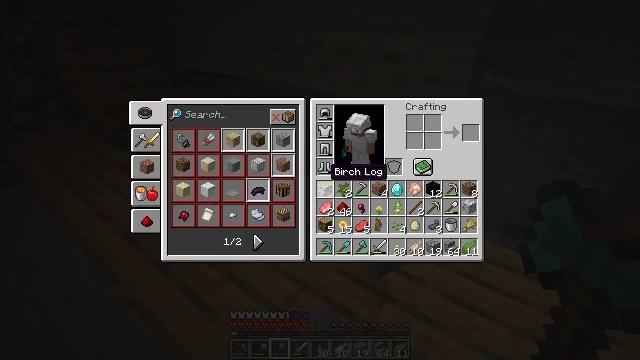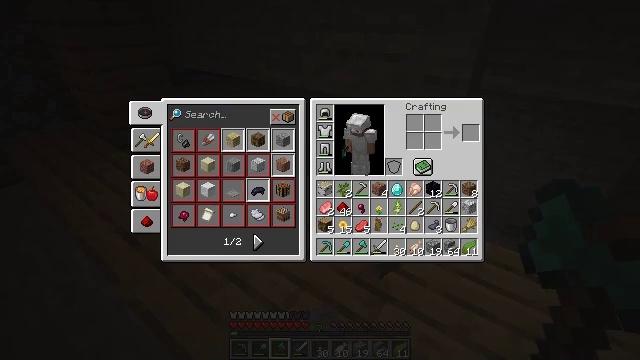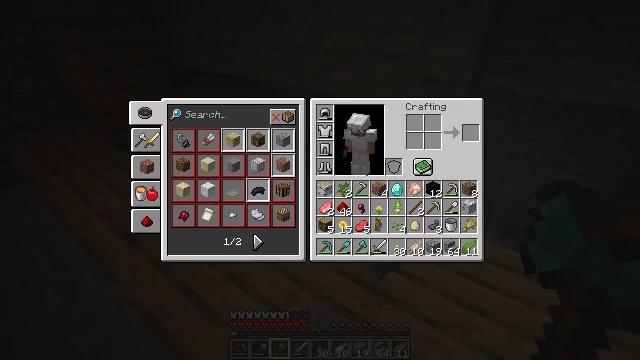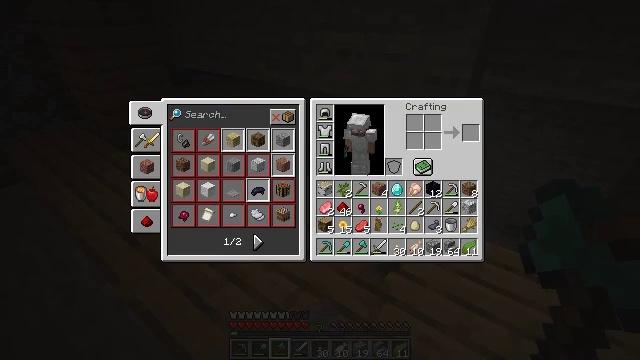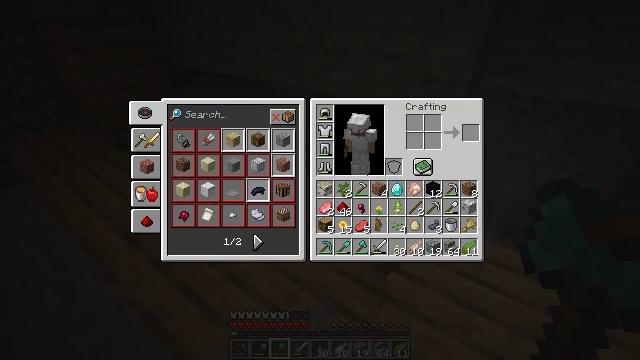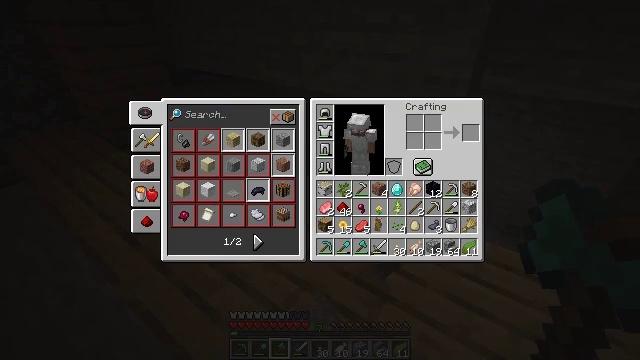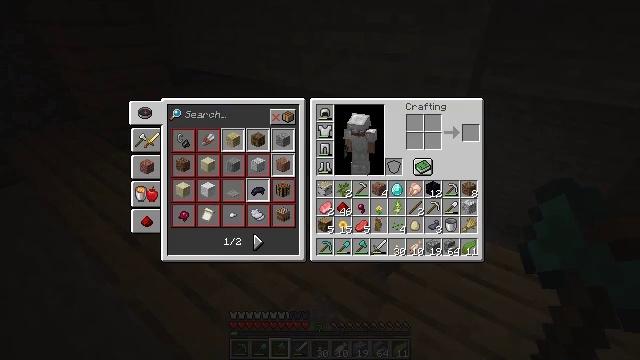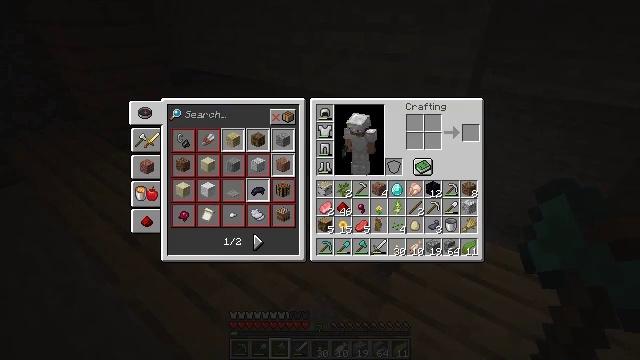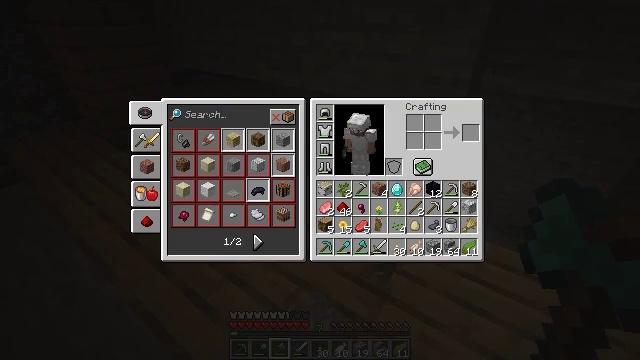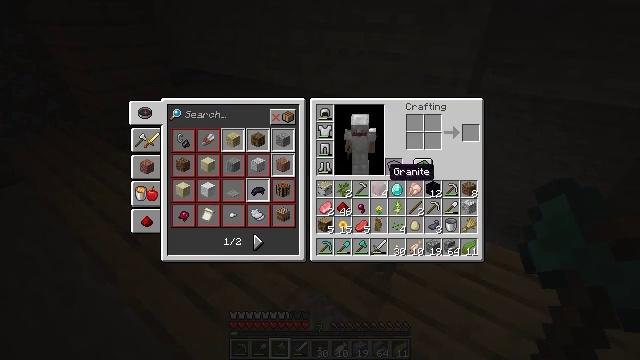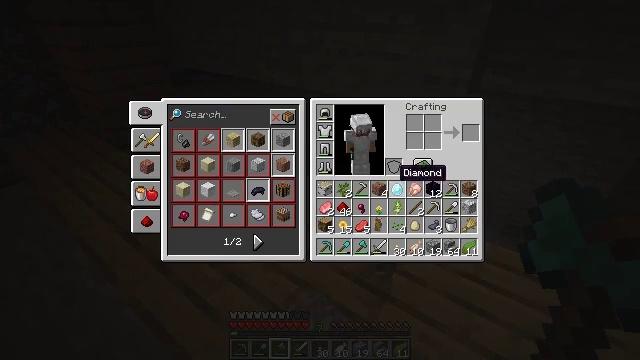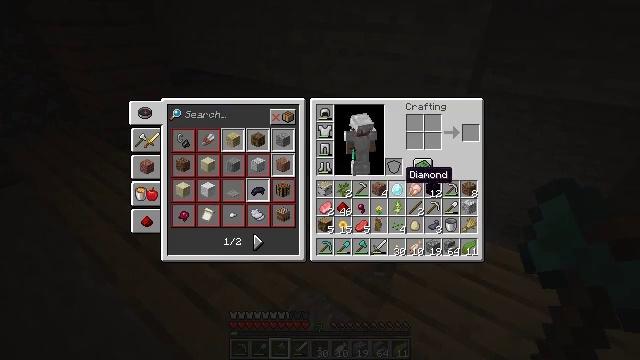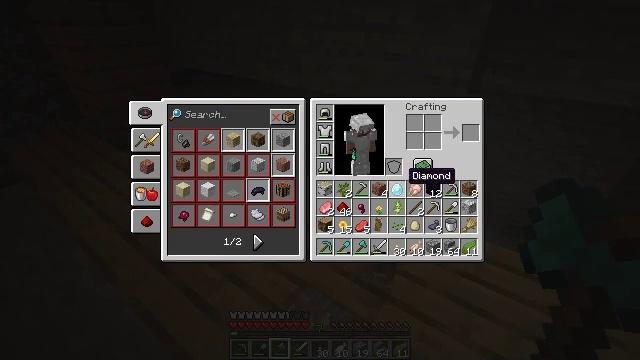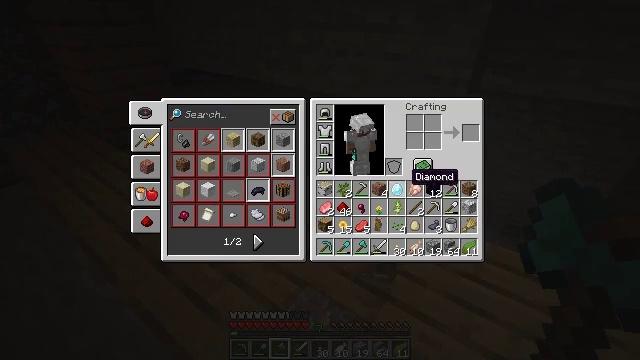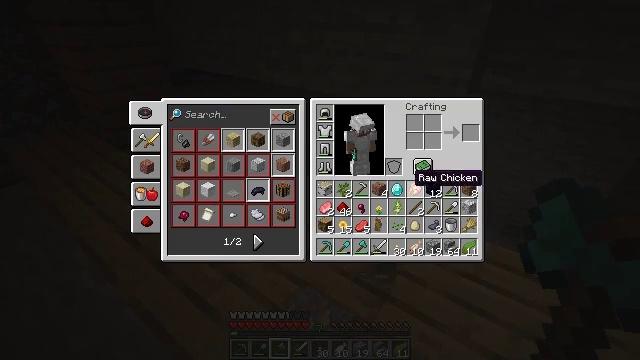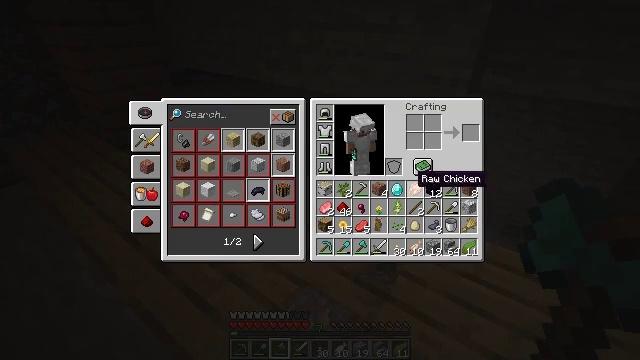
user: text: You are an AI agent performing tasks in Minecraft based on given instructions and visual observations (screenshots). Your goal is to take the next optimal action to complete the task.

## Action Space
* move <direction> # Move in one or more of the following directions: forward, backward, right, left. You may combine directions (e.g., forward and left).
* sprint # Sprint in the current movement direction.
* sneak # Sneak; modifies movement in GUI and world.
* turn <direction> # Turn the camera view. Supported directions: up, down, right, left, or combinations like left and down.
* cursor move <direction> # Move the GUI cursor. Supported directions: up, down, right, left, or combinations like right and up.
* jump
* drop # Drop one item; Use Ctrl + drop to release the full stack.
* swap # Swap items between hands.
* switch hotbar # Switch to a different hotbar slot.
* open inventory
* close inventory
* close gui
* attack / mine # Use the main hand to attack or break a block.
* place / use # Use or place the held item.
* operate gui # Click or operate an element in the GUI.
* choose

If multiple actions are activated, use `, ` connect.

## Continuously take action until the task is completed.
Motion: motion action
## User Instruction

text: Remove a dandelion from the inventory.
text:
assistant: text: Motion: cursor move right
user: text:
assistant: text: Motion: no_op
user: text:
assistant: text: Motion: no_op
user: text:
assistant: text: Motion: no_op
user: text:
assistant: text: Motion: no_op
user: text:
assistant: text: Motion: cursor move left
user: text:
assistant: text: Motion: no_op
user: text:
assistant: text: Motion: cursor move right
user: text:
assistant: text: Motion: cursor move right
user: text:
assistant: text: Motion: cursor move right
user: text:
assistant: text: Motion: no_op
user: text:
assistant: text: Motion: no_op
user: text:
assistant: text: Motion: no_op
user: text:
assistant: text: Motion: no_op
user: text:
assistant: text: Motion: no_op
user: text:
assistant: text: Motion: no_op
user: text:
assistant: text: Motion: no_op
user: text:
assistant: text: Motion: no_op
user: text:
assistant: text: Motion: no_op
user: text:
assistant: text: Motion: no_op
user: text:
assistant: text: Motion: no_op
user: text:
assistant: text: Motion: no_op
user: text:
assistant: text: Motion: turn right
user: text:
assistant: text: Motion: turn right
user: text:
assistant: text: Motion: turn right and up
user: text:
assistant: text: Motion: turn right
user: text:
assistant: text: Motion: turn right
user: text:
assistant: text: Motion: no_op
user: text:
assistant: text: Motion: move right
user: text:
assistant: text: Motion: move right, turn down